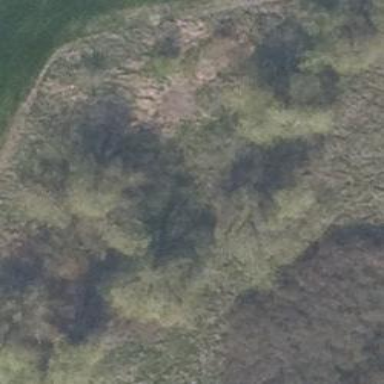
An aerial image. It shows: Patch of scrub vegetation.